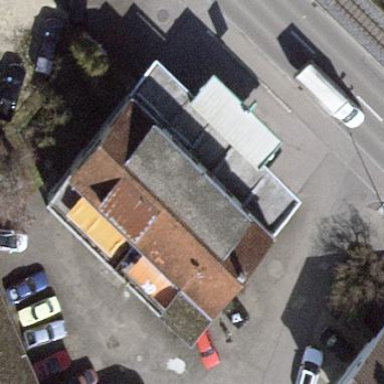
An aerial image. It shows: View of roof of building.